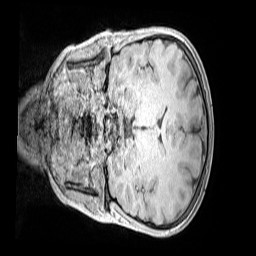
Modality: MP2RAGE
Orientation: coronal
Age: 10
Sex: female
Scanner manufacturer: siemens
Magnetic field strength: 3 T
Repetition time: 4 s
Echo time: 0.00299 s